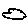
Label: cloud